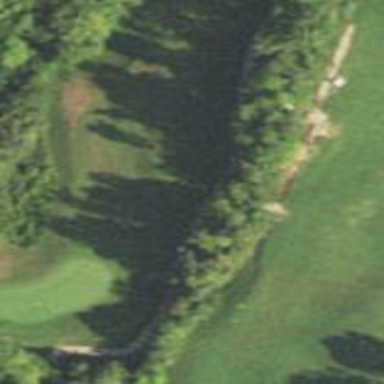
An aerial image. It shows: Well-maintained grassy area designated as golf tee.